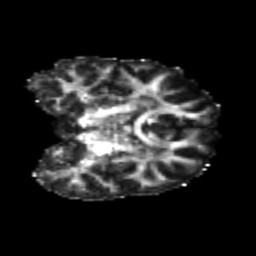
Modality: FA
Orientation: coronal
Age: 20
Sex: female
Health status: healthy
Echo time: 0.074 s